Question: Good day, please would like to know how to reduce the spaces between the labels and the Textboxes in this picture below and also how to create some spaces between the labels and the frame.Thank you.

My code for this:
'''
private void initUI(JFrame parent) {
// private void initUI() {
myPanel = new JPanel(new GridLayout(3,2,1,1));
buttons_panel = new JPanel(new FlowLayout());
username_label = new JLabel("Username: ");
password_label = new JLabel("Password: ");
username = new JTextField(20);
password = new JPasswordField(20);
ok = new JButton("Ok");
ok.addActionListener(new ActionListener() {
public void actionPerformed(ActionEvent e) {
}
});
cancel = new JButton("Cancel");
cancel.addActionListener(new ActionListener() {
public void actionPerformed(ActionEvent e) {
dispose();
}
});
myPanel.add(username_label);
myPanel.add(username);
myPanel.add(password_label);
myPanel.add(password);
buttons_panel.add(ok);
buttons_panel.add(cancel);
getContentPane().add(myPanel, BorderLayout.CENTER);
getContentPane().add(buttons_panel, BorderLayout.PAGE_END);
pack();
setResizable(false);
setLocationRelativeTo(parent);
}
'''
Should i be using GridBagLayout for this instead?..
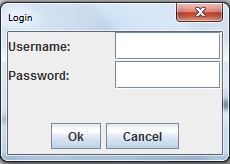
Answer: All cells in 'GridLayout' have equal size. You have to use <URL>.